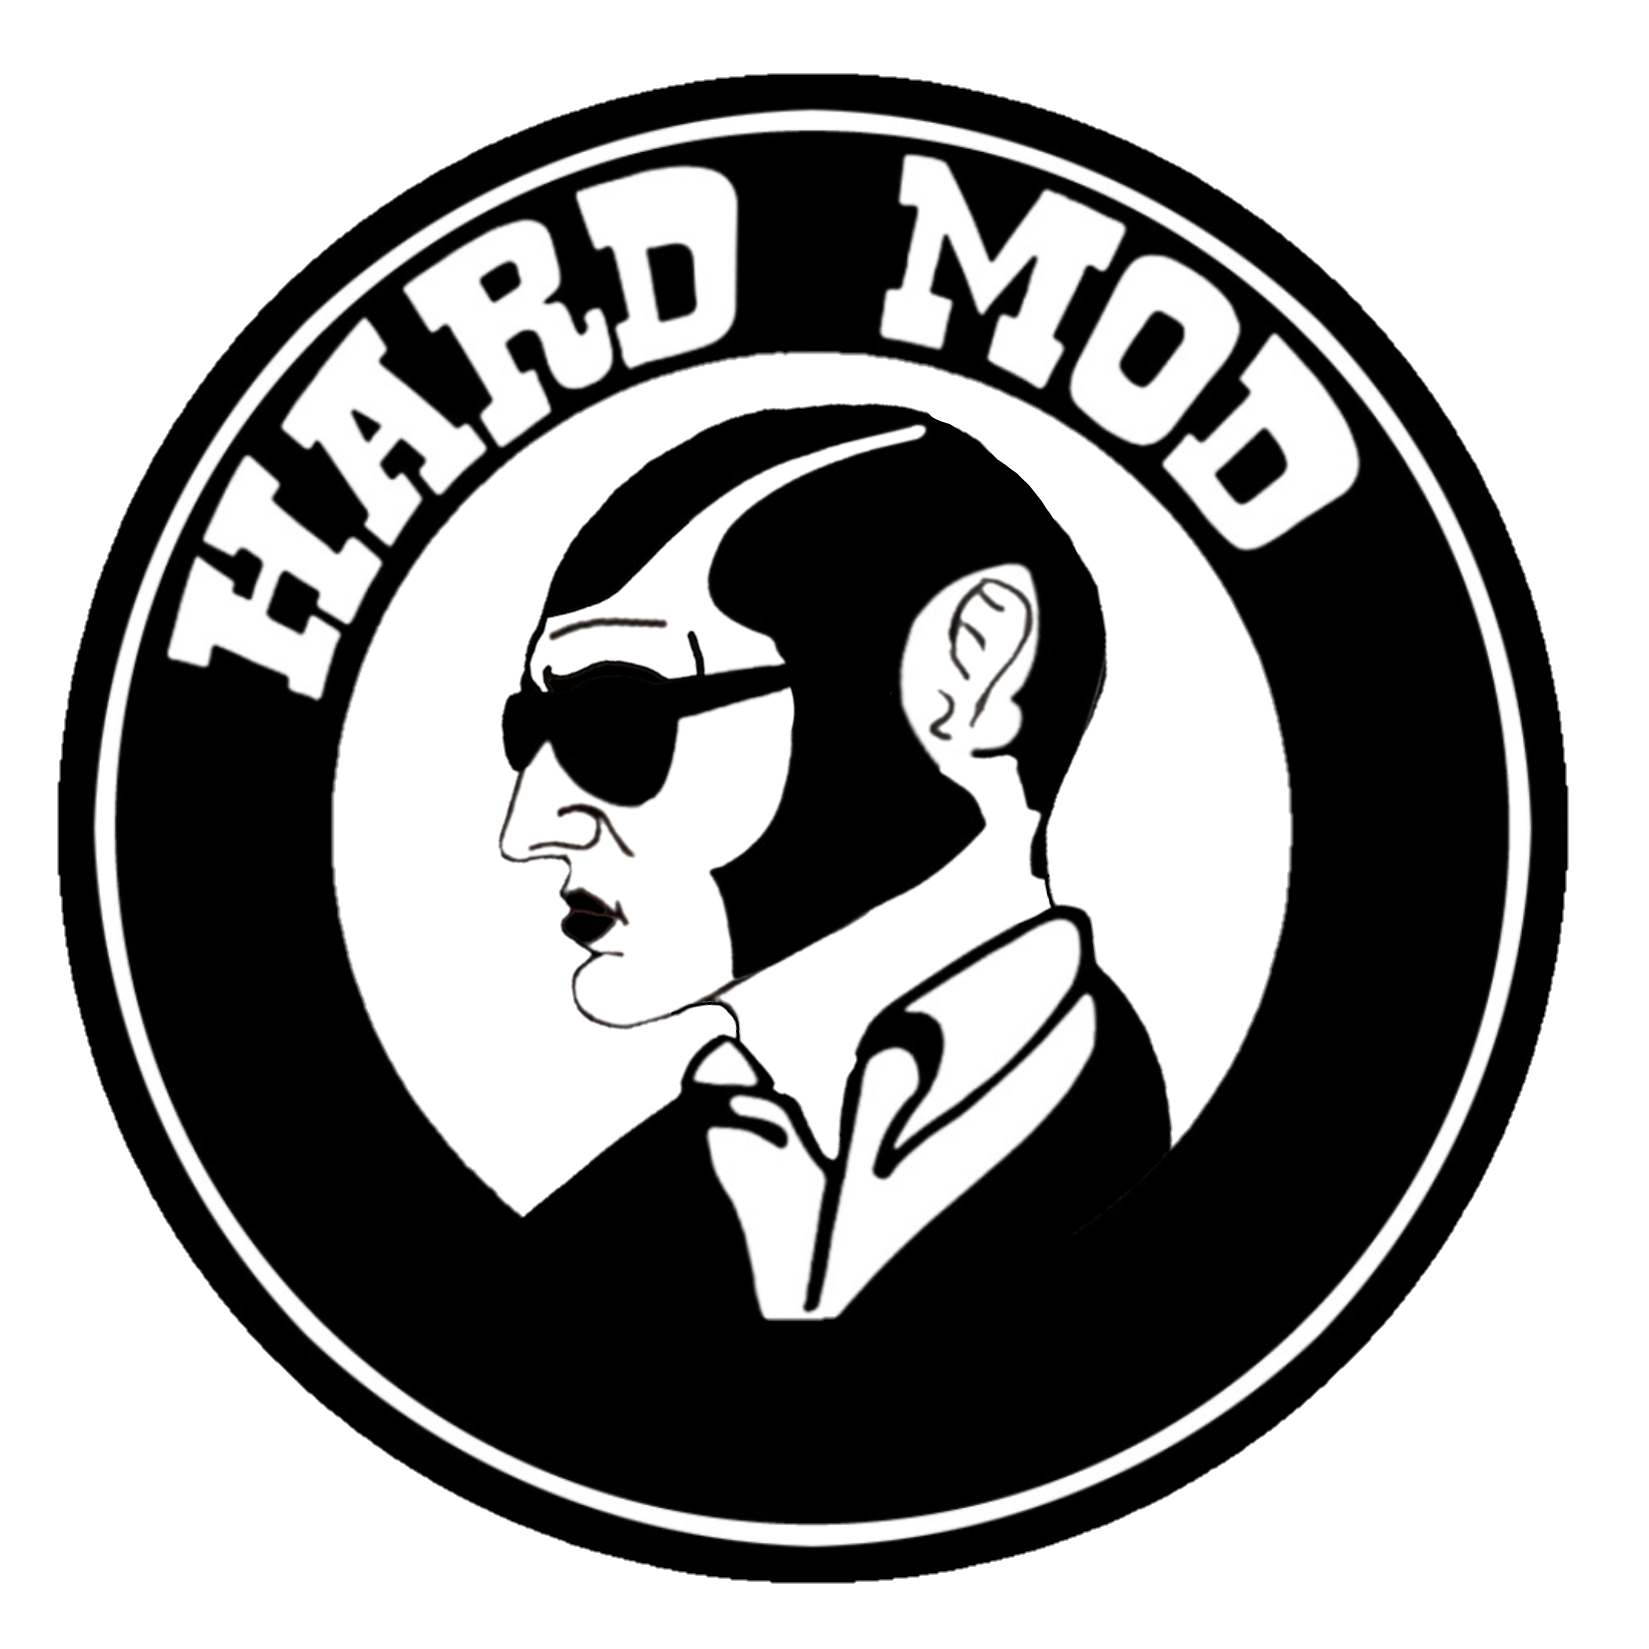
Label: 4_Yes_Chad